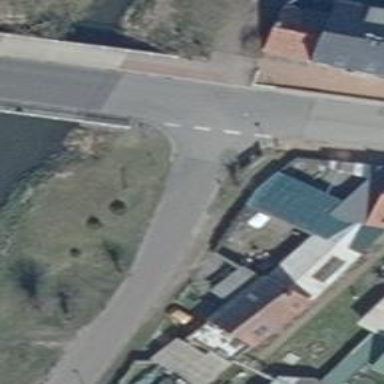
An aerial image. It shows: Simple and straightforward house.